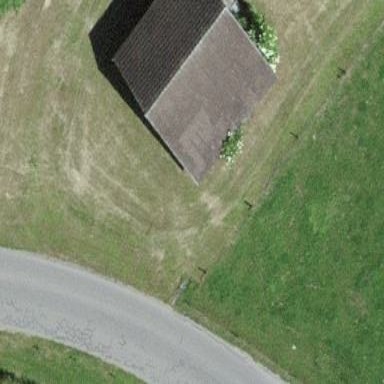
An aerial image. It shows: Rural barn.